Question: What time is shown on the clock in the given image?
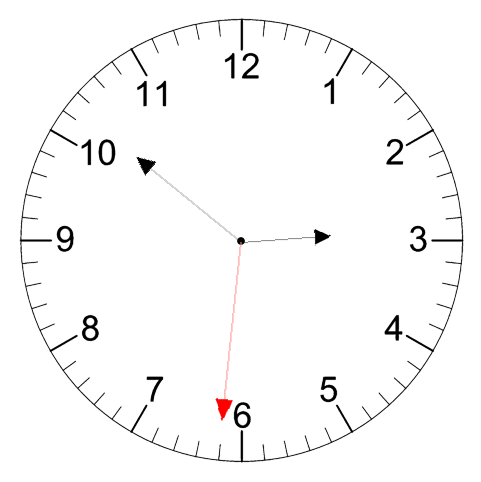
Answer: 02:51:31